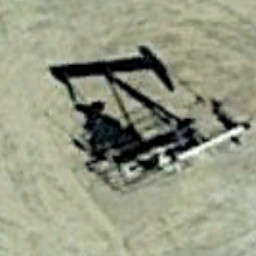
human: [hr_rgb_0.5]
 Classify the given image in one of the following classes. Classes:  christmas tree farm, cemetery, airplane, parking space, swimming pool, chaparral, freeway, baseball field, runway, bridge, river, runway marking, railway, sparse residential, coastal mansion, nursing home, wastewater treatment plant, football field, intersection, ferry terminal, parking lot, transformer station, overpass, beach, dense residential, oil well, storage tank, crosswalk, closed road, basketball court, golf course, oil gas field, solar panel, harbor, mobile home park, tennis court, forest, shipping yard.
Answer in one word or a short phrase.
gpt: oil well